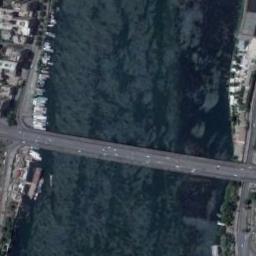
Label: bridge